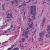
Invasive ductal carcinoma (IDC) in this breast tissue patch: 0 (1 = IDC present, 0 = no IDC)